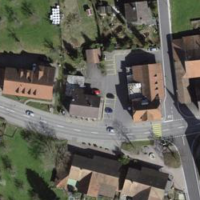
EUNIS habitat code: 54
Species observed at this site:
Lapsana communis
Galeopsis tetrahit